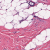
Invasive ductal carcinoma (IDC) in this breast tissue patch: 0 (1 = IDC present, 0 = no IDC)